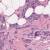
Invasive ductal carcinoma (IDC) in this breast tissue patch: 1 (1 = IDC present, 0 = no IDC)